Question: I have two data bases.One contain carder and other one contain data.What I want is once I select the designation from the slicer.Then select the the employee and need to show higher defect rate styles.I have set little slicer to select higher 1 ,2 ,3 defect rate styles. .My measures as below.
'''
Total Check = SUM(Records[Check Qty])
Total Defects = SUM(Records[Defects])
Selected_Top_N = SELECTEDVALUE('Top N'[Column1])
Defect pct = CALCULATE((DIVIDE([Total Defects],[Total Check])),TOPN([Selected_Top_N],ALL(Records[Style]),DIVIDE([Total Defects],[Total Check]),DESC),VALUES(Records[Style]))
'''
This "Defect pct" measure works fine for Executive grade. Because it has active relationship. For qc it shows blank. My question is how to modify "Defect pct" measure using "userrelationship" or any other dax function to see top styles once I clicked qc from designation slicer and qc from the employee list.Without unpivoting I can get check qty and defect qty like below with %.by selected value for designation.'code'
'''
Selected_designation = SELECTEDVALUE(Carder[Desingation])
SWITCH(true(),[selected_designation] ="Executive",DIVIDE([Total Defects],[Total Check]),
[selected_designation] ="QC",CALCULATE(DIVIDE([Total Defects],[Total Check]),USERELATIONSHIP(Records[QC],Carder[EMPLOYEE])))
'''
'then using switch function I get these with two calulations.one for the direct relation ship.and other calculation with userrelationship for inactive one.I want rank this % with topN.End result must be once I click excetive I want rank higher defect % pct according to the selected executive and once I click qc I want the same.

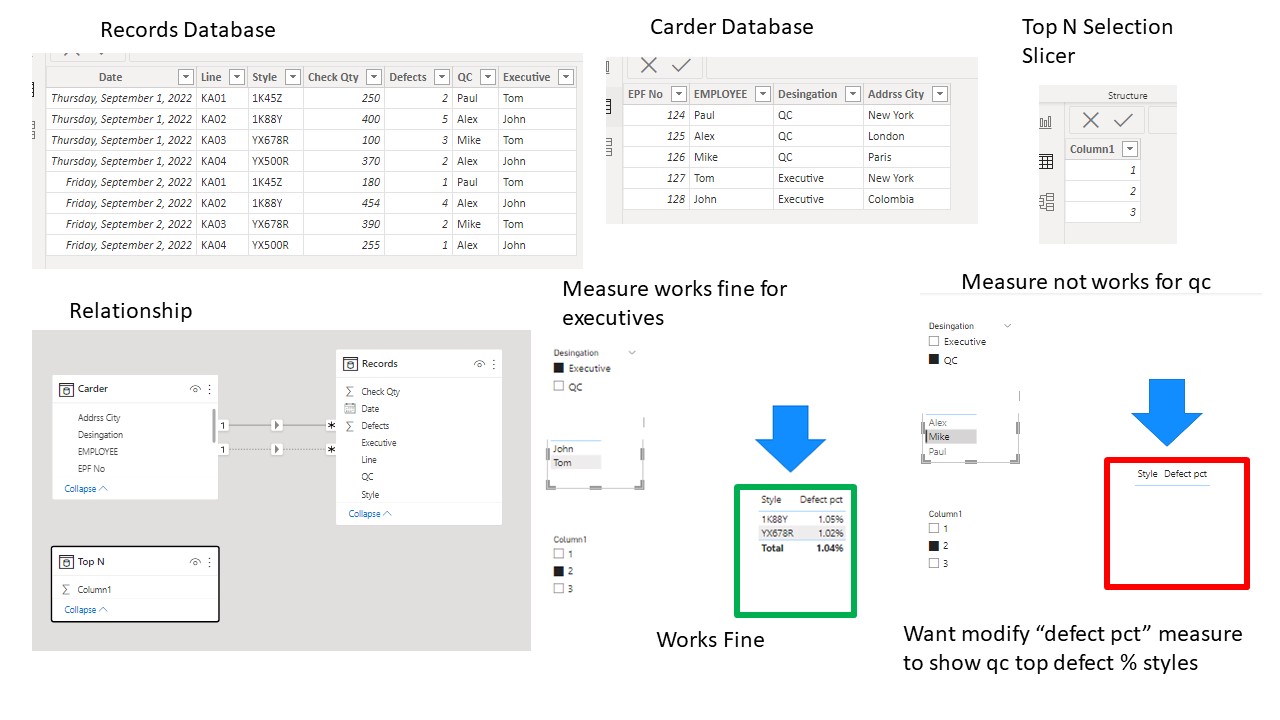
Answer: You need first to convert your fact table into this shape using unpivoting the last 2 columns.
Like This:
<URL>
Then Create a designation Table consisting of 2 columns:
Like This:
<URL>
Your Final Model View should appear like this:
<URL>
(Updated) DAX Code For Defect pct:
'''
Defect pct =
VAR selection =
SELECTEDVALUE ( Carder[Desingation] )
VAR conditional_selection =
SWITCH (
selection,
"Executive", CALCULATE ( MAXX ( Records, DIVIDE ( [Total Defects], [Total Check] ) ) ),
"QC",
CALCULATE (
MAXX ( Records, DIVIDE ( [Total Defects], [Total Check] ) ),
USERELATIONSHIP ( Records[QC], Carder[EMPLOYEE] )
)
)
RETURN
conditional_selection
'''